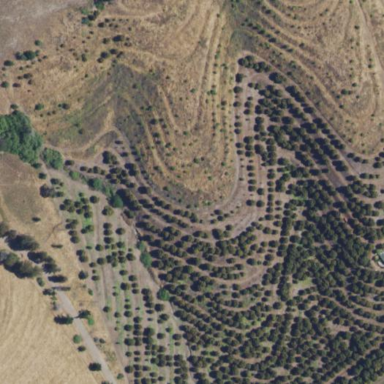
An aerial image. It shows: Orchard.